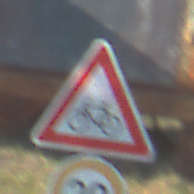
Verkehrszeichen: RadverkehrRechts
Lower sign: Geschwindigkeit30
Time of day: MorningAfternoon
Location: Outdoor (Suburban)
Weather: Clear
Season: NotSpecified
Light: Natural